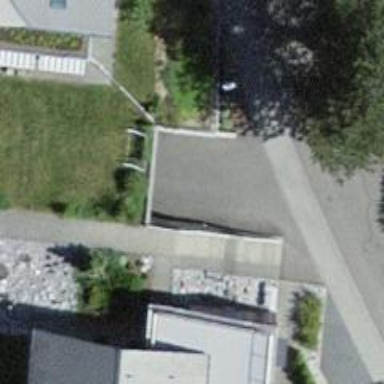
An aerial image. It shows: Parking entrance.